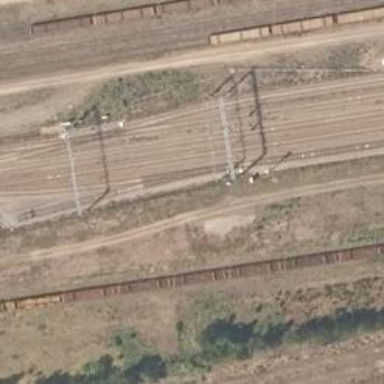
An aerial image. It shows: Continuous rail railway with electrified contact line.